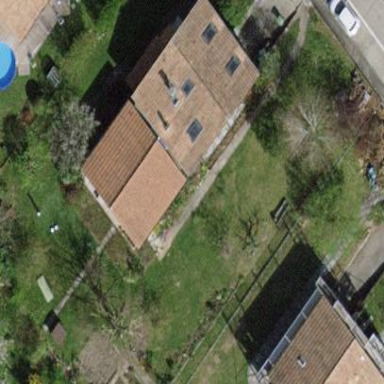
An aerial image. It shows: Garden surrounded by fence.